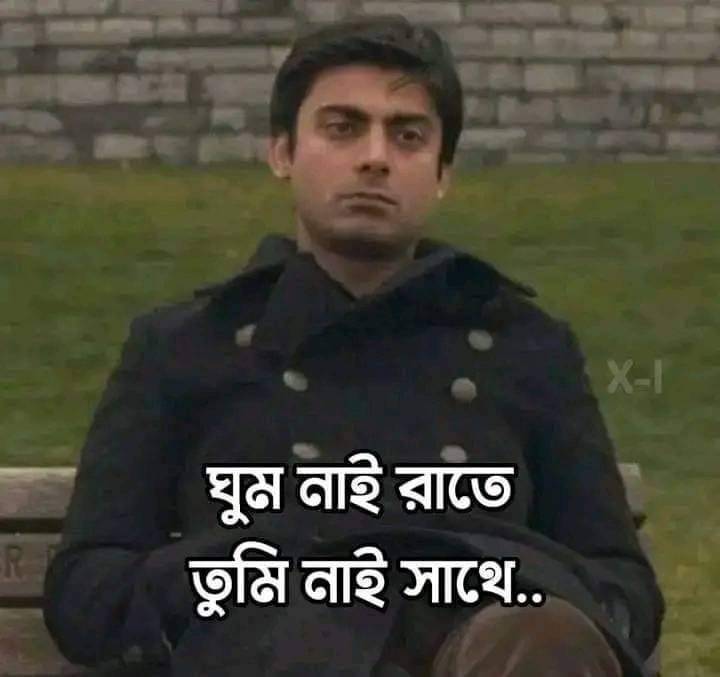
Text: ঘুম নাই রাতে তুমি নাই সাথে
Label: Non Hate